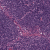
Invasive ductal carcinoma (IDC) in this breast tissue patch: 0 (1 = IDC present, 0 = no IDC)